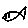
Label: fish